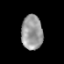
Tissue: prostate
Cell type: Epithelial cells
Senescence score: 0.3366
Nuclear area (px): 718
Mean DAPI intensity: 153.762